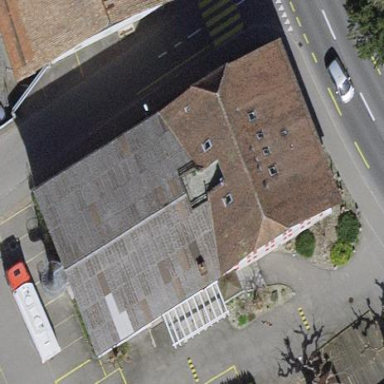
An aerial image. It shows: Building that houses restaurant.